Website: walmart
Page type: address-validator
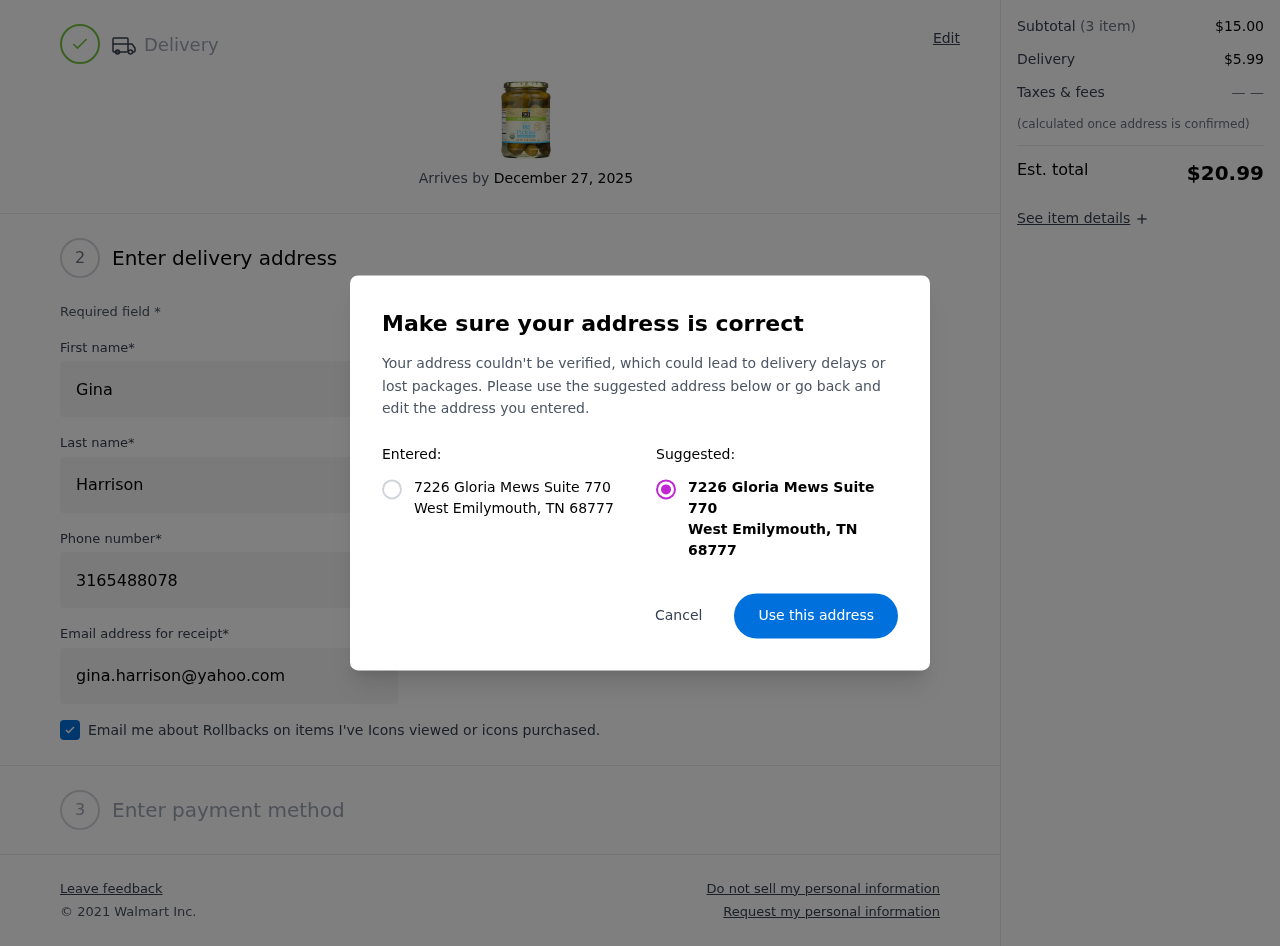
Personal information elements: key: PII_CITY
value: West Emilymouth
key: PII_POSTCODE
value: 68777
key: PII_STATE_ABBR
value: TN
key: PII_STREET
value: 7226 Gloria Mews Suite 770
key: PII_FIRSTNAME
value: Gina
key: PII_LASTNAME
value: Harrison
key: PII_STREET2
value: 6704 Aguilar Square Apt. 953
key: PII_PHONE
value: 3165488078
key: PII_EMAIL
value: gina.harrison@yahoo.com
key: PII_POSTCODE_FULL
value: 68777
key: PII_POSTCODE_NUMERIC
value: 68777
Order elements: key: ORDER_DELIVERY_DATE
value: December 27, 2025
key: ORDER_SUBTOTAL
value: $15.00
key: ORDER_SHIPPING_COST
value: $5.99
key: ORDER_TOTAL
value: $20.99